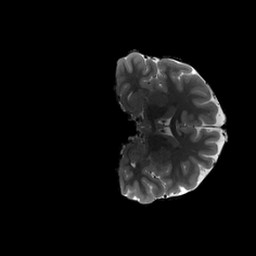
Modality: T2w
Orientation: coronal
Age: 24
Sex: female
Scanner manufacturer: siemens
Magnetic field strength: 3 T
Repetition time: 3.2 s
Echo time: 0.564 s